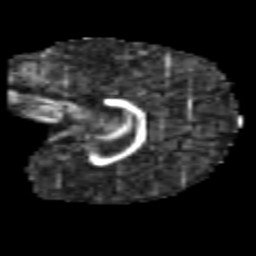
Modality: FA
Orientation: sagittal
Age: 7
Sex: male
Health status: healthy